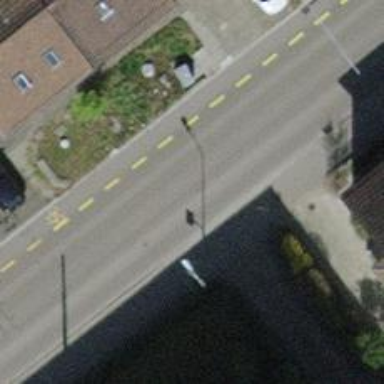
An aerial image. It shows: Tertiary road with asphalt surface. There is cycle lane on the left side.